Question: I am trying to scrape a music website with Puppetter. I want the audio "src" scraped from the website, but the website assigns the src dynamically when the users play a track. So, I have a script that plays each track and then, I want to grab the "src" from the audio tag. But, I have this error "page is not defined".
I think the "Puppetter.page" is not defined inside callback fns. So, I need your help with it.
'''
import puppeteer from 'puppeteer-core';
import appendJSONdata from './utils/appendJSONdata.js';
export function scrape() {
try {
(async () => {
// set some options (set headless to false so we can see this automated browsing experience)
let launchOptions = {
headless: true,
executablePath:
'C:/Program Files (x86)/Google/Chrome/Application/chrome.exe', // because we are using puppeteer-core so we must define this option
args: ['--start-maximized'],
};
const browser = await puppeteer.launch(launchOptions);
const page = await browser.newPage();
// set viewport and user agent (just in case for nice viewing)
await page.setViewport({ width: 1366, height: 768 });
await page.setUserAgent(
'Mozilla/5.0 (X11; Linux x86_64) AppleWebKit/537.36 (KHTML, like Gecko) Chrome/78.0.3904.108 Safari/537.36'
);
// Go to the chillHop Albums Page
await page.goto('https://chillhop.com/releases/');
const albumLinks = await page.$$eval('.release > a', (list) =>
list.map((elm) => elm.href)
); // 12 Albums Load Initaially
// console.log(albumLinks);
let audioRef = await page.$('audio')
// console.log();
//getAudioSrc(111)
for (const albumURL of albumLinks) {
// console.log(albumURL);
await page.goto(albumURL);
// async function getAudioSrc() {
// return await page.$('audio').getAttribute('src')
// }
let numOfTracks = await page.$$eval('.track-single', (tracks) => {
// console.log(page);
// if (tracks.length >= 5) {
return tracks.map(track => {
track.querySelector('a.track-${track.children[0].getAttribute("data-track")}').click() // Plays the track
return {
"data-track": track.children[0].getAttribute("data-track"),
"title": track.querySelector("div.trackTitle").textContent,
"artists": track.querySelectorAll("div.trackArtists")[0].textContent,
"duration": track.querySelector("div.track-length").textContent,
"audio-src": page.querySelector('audio').getAttribute('src') // ! page is not defined
}
// let dataTrack = track.children[0].getAttribute("data-track")
})
// } else {
// return "Less than 5 tracks"
// }
});
console.log(numOfTracks);
// (numOfTracks > 5) ? (scrape the site) : (do not scrape)
}
// appendJSONdata("This is randome data")
// close the browser
await browser.close();
})();
} catch (error) {
console.log(error);
}
}
'''

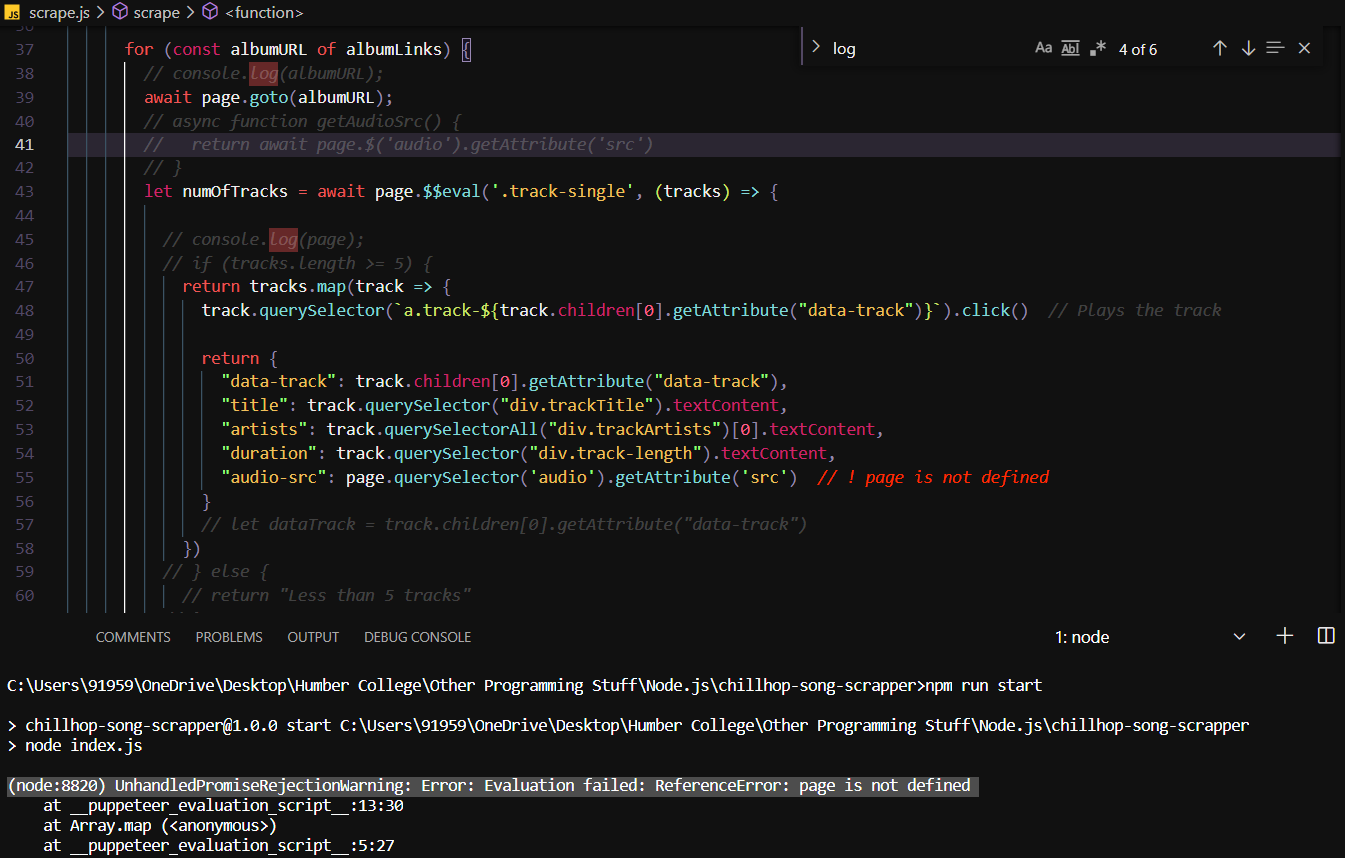
Answer: Effectively, you are seeing that error 'page is not defined' because you are trying to reference an outside variable 'page', from inside the puppeteer evaluate (in this case, '$$eval()') script.
Note that this evaluate script runs inside the browser context, not in your Node app, so it has no knowledge/access to any variable that might be defined outside of it, you explicitly pass it as a reference.
'''
let numOfTracks = await page.$$eval('.track-single', (tracks) => {
// ...
// the line below throws Error because 'page' is a variable that is not present in the browser context, and hasn't been passed as a reference neither.
"audio-src": page.querySelector('audio').getAttribute('src') // ! page is not defined
// ...
'''
In your specific case, it looks like you just want to access the 'document' object, which available in the browser context, not the pupeeteer Page 'page' object.
So a possible solution could be the following.
'''
let numOfTracks = await page.$$eval('.track-single', (tracks) => {
// console.log(page);
// if (tracks.length >= 5) {
return tracks.map(track => {
track.querySelector('a.track-${track.children[0].getAttribute("data-track")}').click() // Plays the track
return {
"data-track": track.children[0].getAttribute("data-track"),
"title": track.querySelector("div.trackTitle").textContent,
"artists": track.querySelectorAll("div.trackArtists")[0].textContent,
"duration": track.querySelector("div.track-length").textContent,
"audio-src": document.querySelector('audio').getAttribute('src')
}
// let dataTrack = track.children[0].getAttribute("data-track")
})
// } else {
// return "Less than 5 tracks"
// }
});
'''
Another option could be extracting the value 'audioSrc' first, assuming it's some global reference you are trying to get, and then passing it as a reference to '$$eval()'.
Please reference the puppeteer docs on <URL> for more details.
'''
const audioSrc = await page.evaluate(() => document.querySelector('audio').getAttribute('src'))
let numOfTracks = await page.$$eval('.track-single', (tracks, audioSrc) => {
return tracks.map(track => {
track.querySelector('a.track-${track.children[0].getAttribute("data-track")}').click() // Plays the track
return {
// ...
"audio-src": audioSrc // <-- passed by reference above
}
})
}, audioSrc); // <-- notice the extra arg passed to the $$eval() script
'''
Honestly, now when the original issue is understood, you'll be the only one that can find the best option based on the knowledge you have of the site itself, and your current goals and requirements.